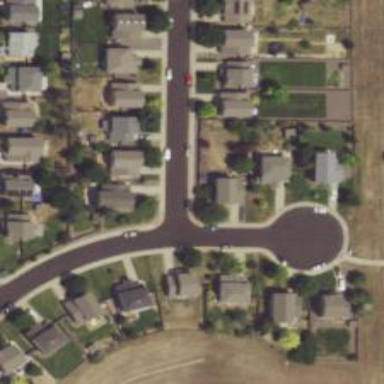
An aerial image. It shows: Asphalt road in residential area.